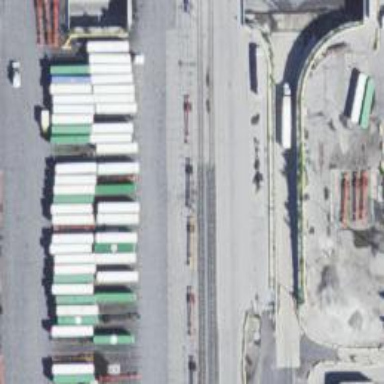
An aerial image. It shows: Intermodal railway yard.